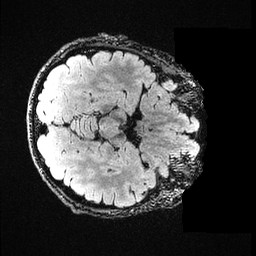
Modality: FLAIR
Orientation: axial
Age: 47
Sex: female
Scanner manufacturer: ge
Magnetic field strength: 3 T
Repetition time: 4.802 s
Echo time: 0.1158 s